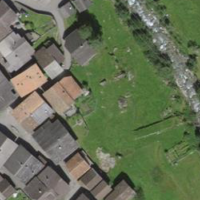
EUNIS habitat code: 54
Species observed at this site:
Zootoca vivipara
Pyrochroa coccinea